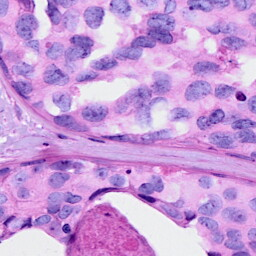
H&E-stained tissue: Breast